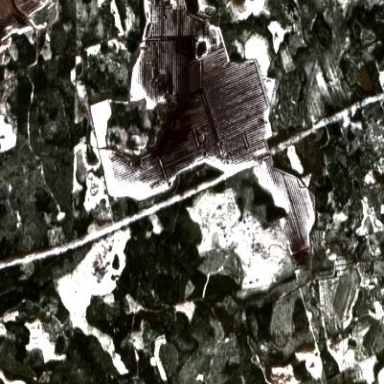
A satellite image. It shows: Bog wetland.